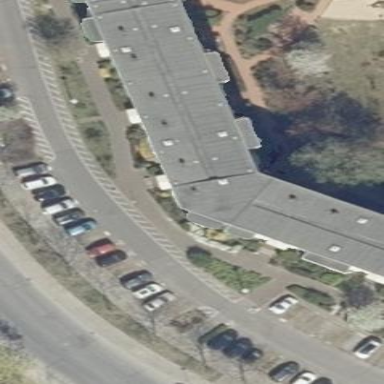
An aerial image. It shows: Flat-roofed apartment building.